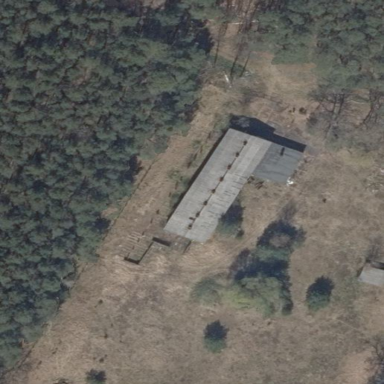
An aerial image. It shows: Stable.